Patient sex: M
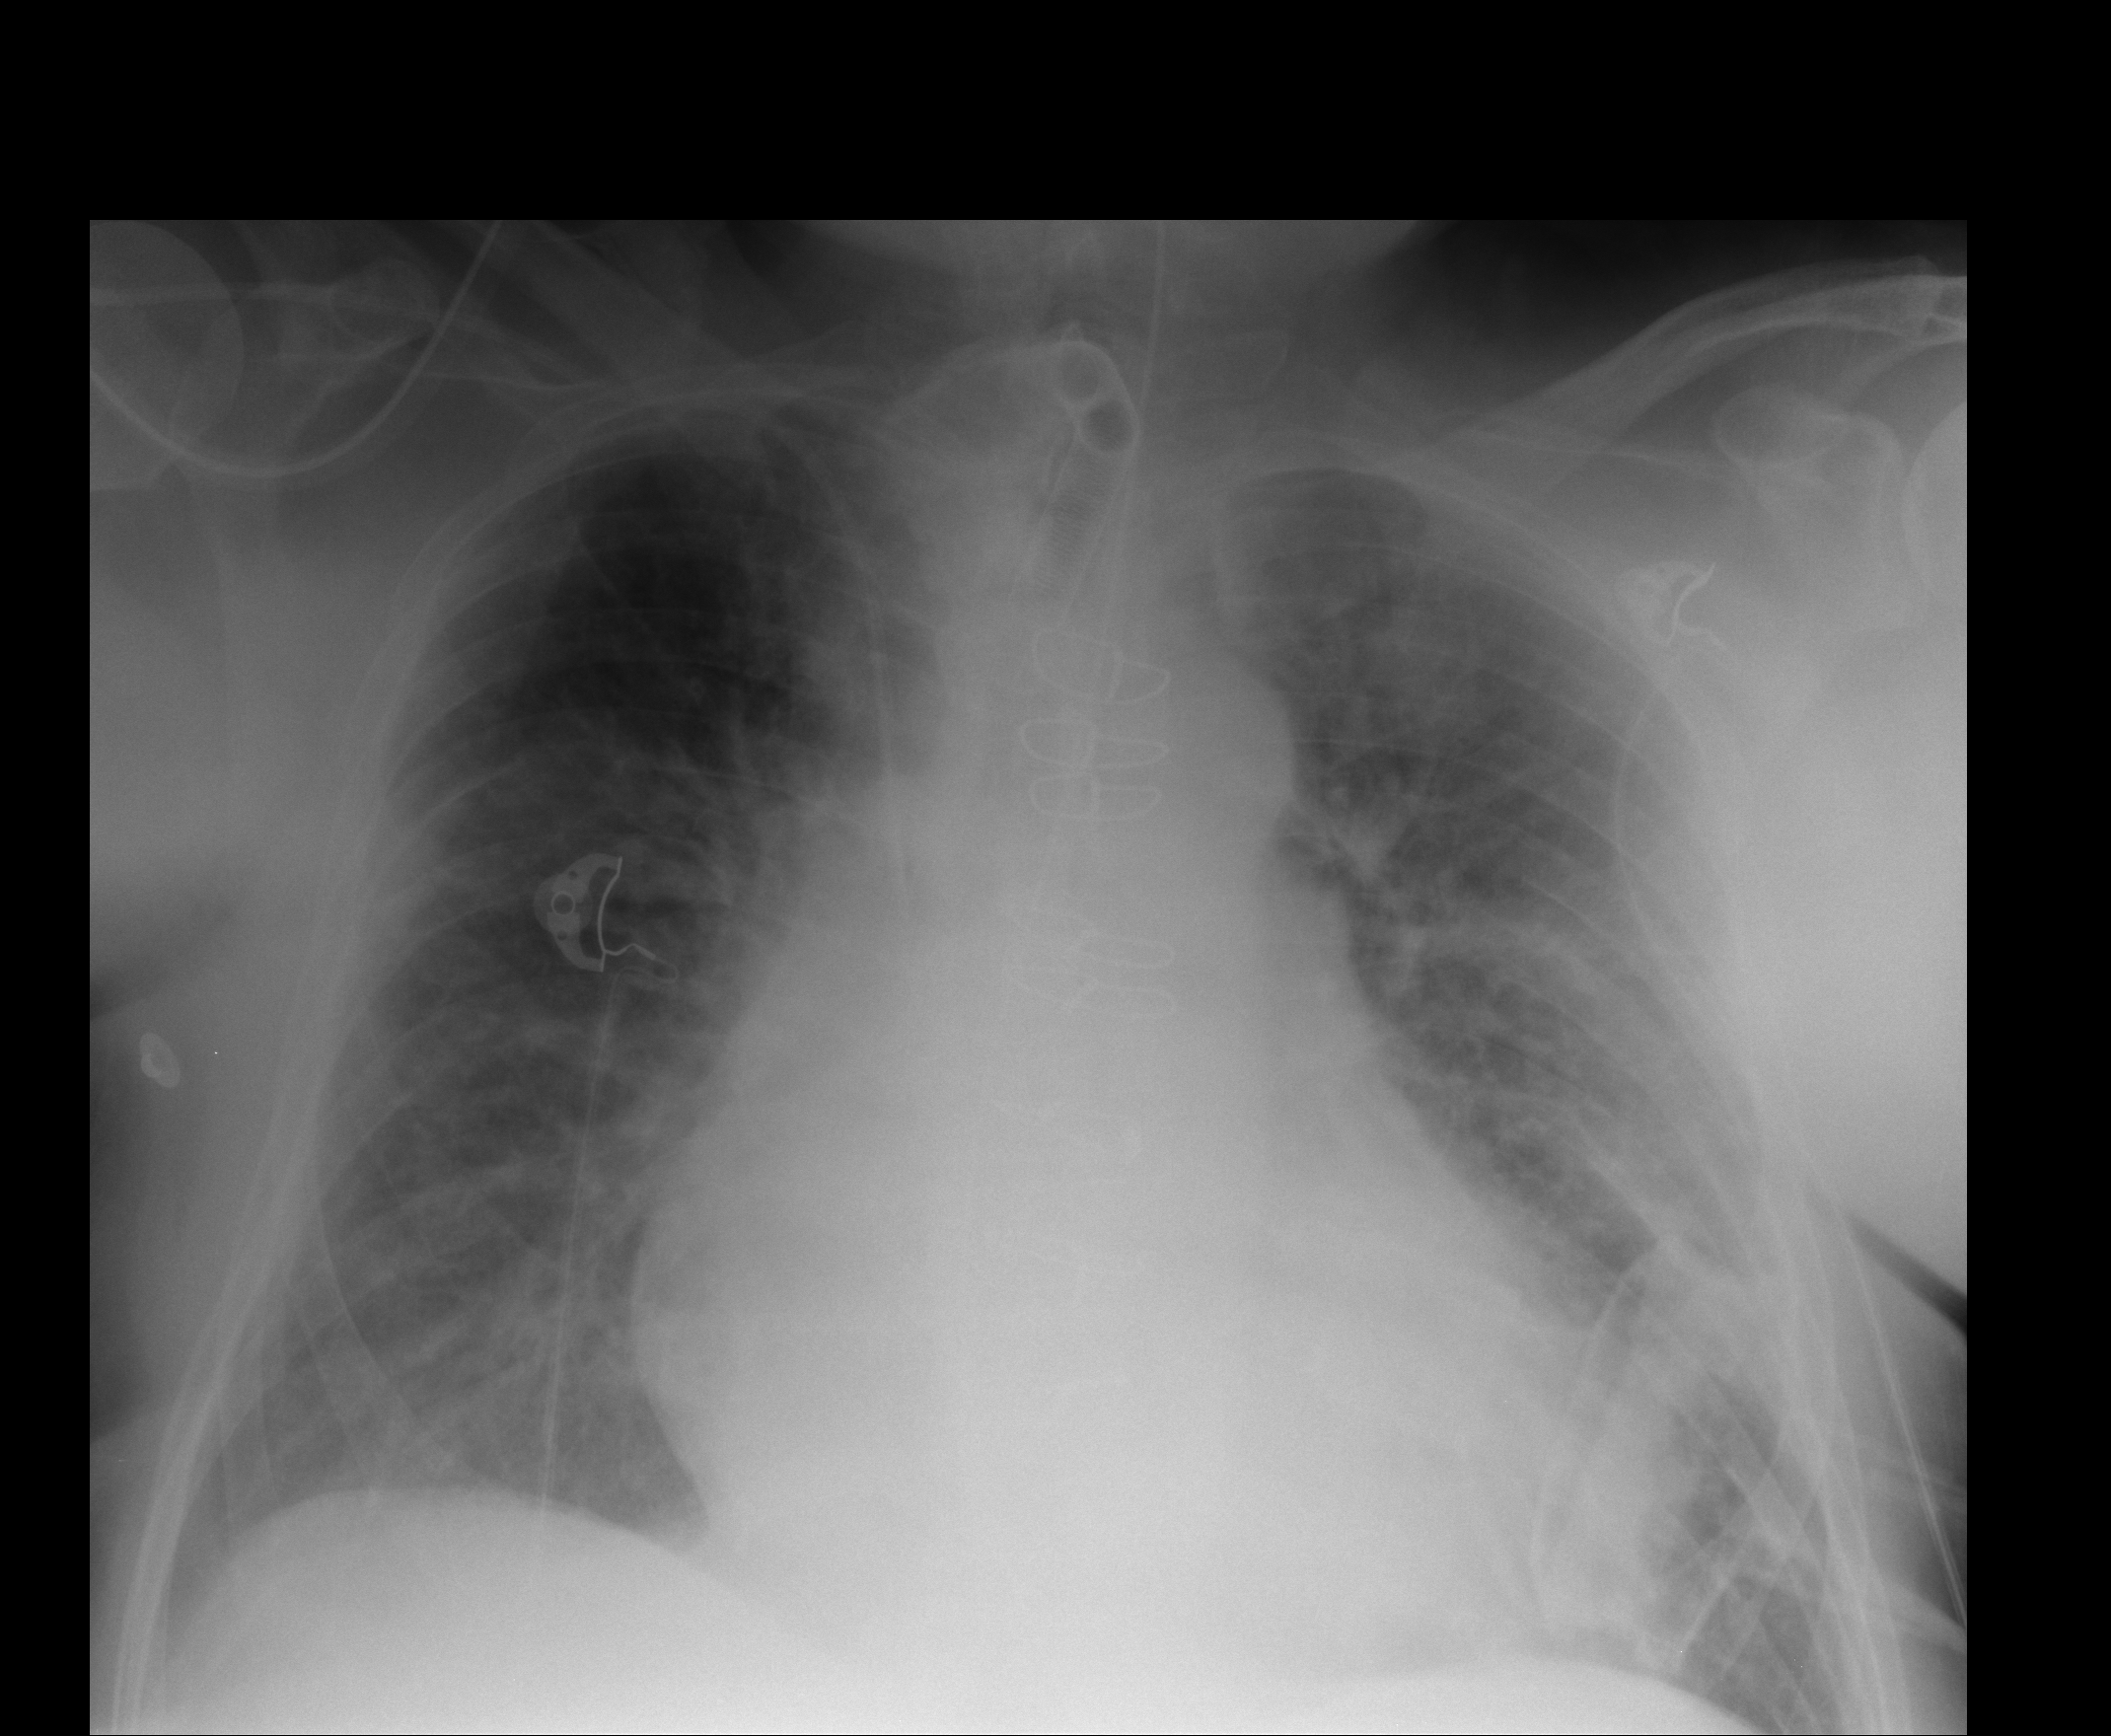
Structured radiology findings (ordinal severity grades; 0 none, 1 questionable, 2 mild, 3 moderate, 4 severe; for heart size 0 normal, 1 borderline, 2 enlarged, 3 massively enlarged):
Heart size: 3
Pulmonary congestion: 1
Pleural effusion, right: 0
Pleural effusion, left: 0
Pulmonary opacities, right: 2
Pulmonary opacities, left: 2
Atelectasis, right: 2
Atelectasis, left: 2